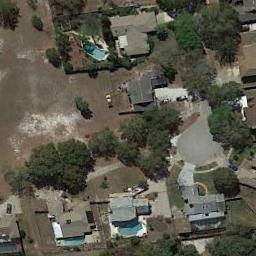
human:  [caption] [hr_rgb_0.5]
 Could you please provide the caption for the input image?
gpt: On the left of the house in the mid-sized residential area is a vacant lot .

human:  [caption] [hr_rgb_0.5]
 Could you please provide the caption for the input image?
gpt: There are many buildings of different shapes and sizes in medium residential area .

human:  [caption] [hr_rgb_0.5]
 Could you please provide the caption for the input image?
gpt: The medium residential area has lots of trees, Some houses and a clearing and some of the houses have swimming pools .

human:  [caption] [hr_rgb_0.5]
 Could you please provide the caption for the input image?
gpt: The medium residential is on the bare land next to the road and trees .

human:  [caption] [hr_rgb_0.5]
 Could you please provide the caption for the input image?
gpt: There are some gray buildings and green trees on the medium residential area .